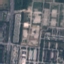
Land use / land cover: Industrial